Field crop: tomato
Growth stage: 1
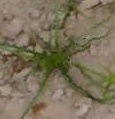
Species: cyperus